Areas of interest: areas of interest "Media Organization"
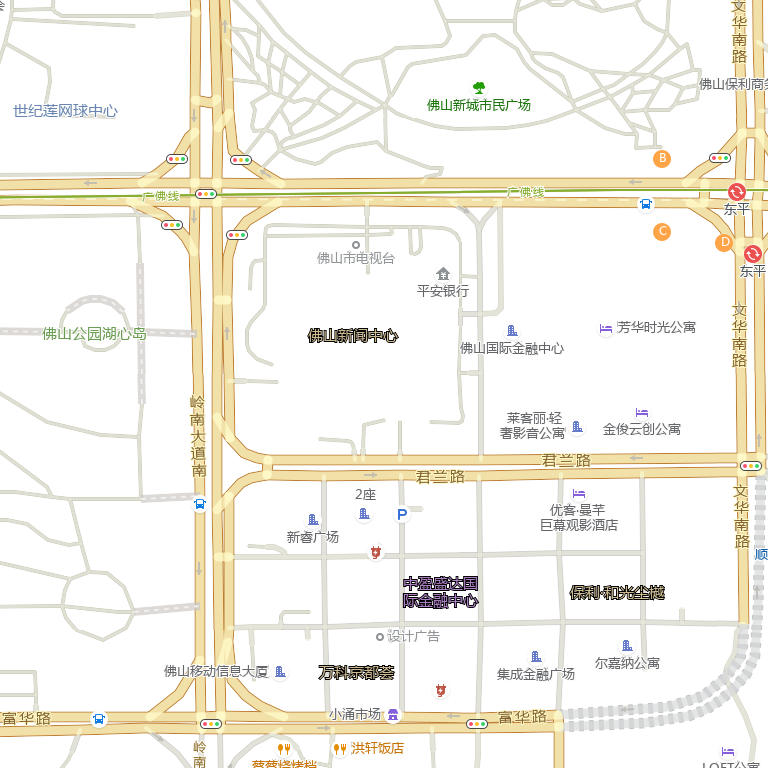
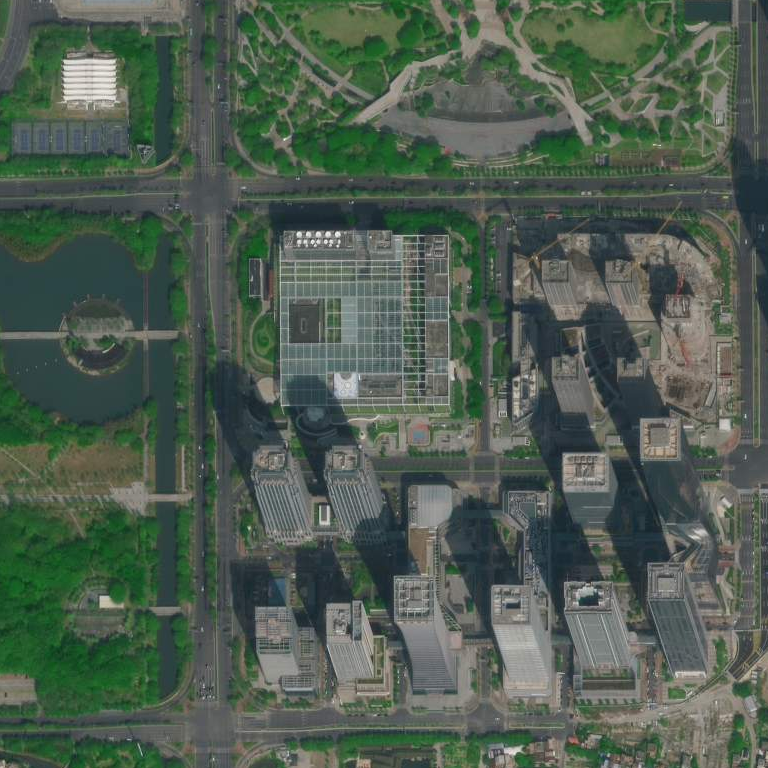